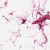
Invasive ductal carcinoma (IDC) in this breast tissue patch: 0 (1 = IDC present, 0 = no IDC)